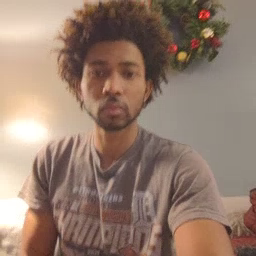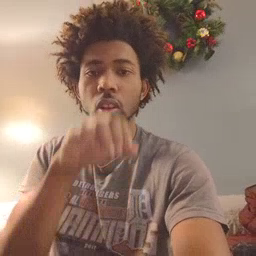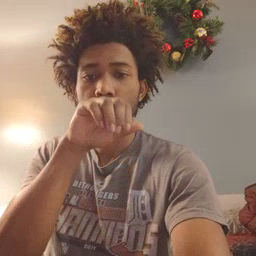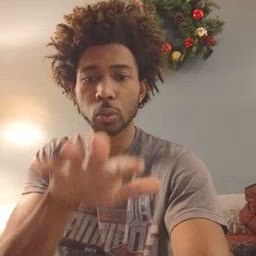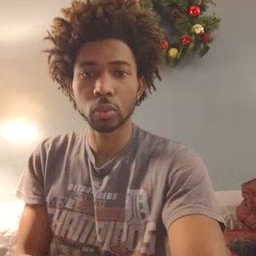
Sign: blow